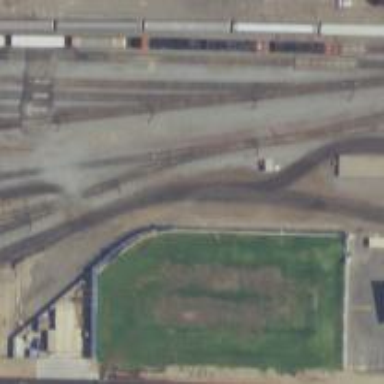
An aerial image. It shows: Railway yard.